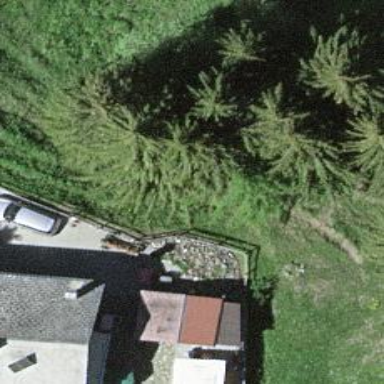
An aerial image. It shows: Evergreen needle-leaved tree.